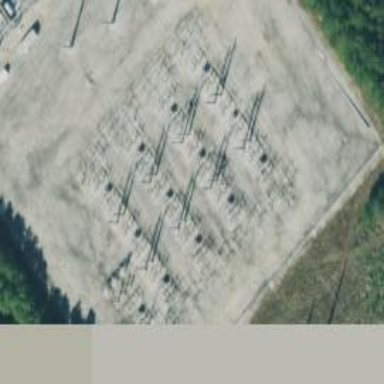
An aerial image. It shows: Switch used for power control.